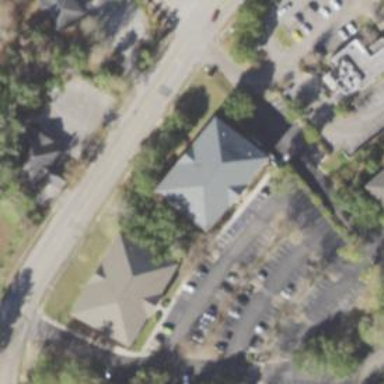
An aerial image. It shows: Commercial building.